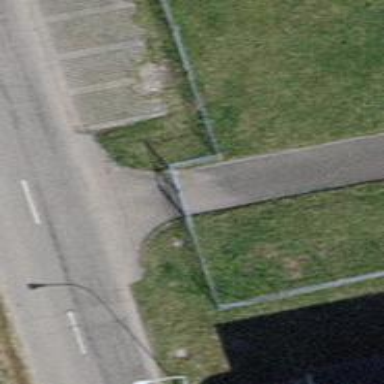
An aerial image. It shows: Gate.